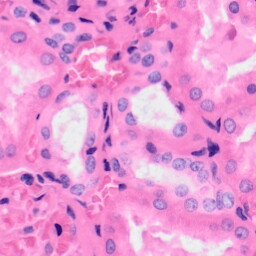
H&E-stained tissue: Kidney